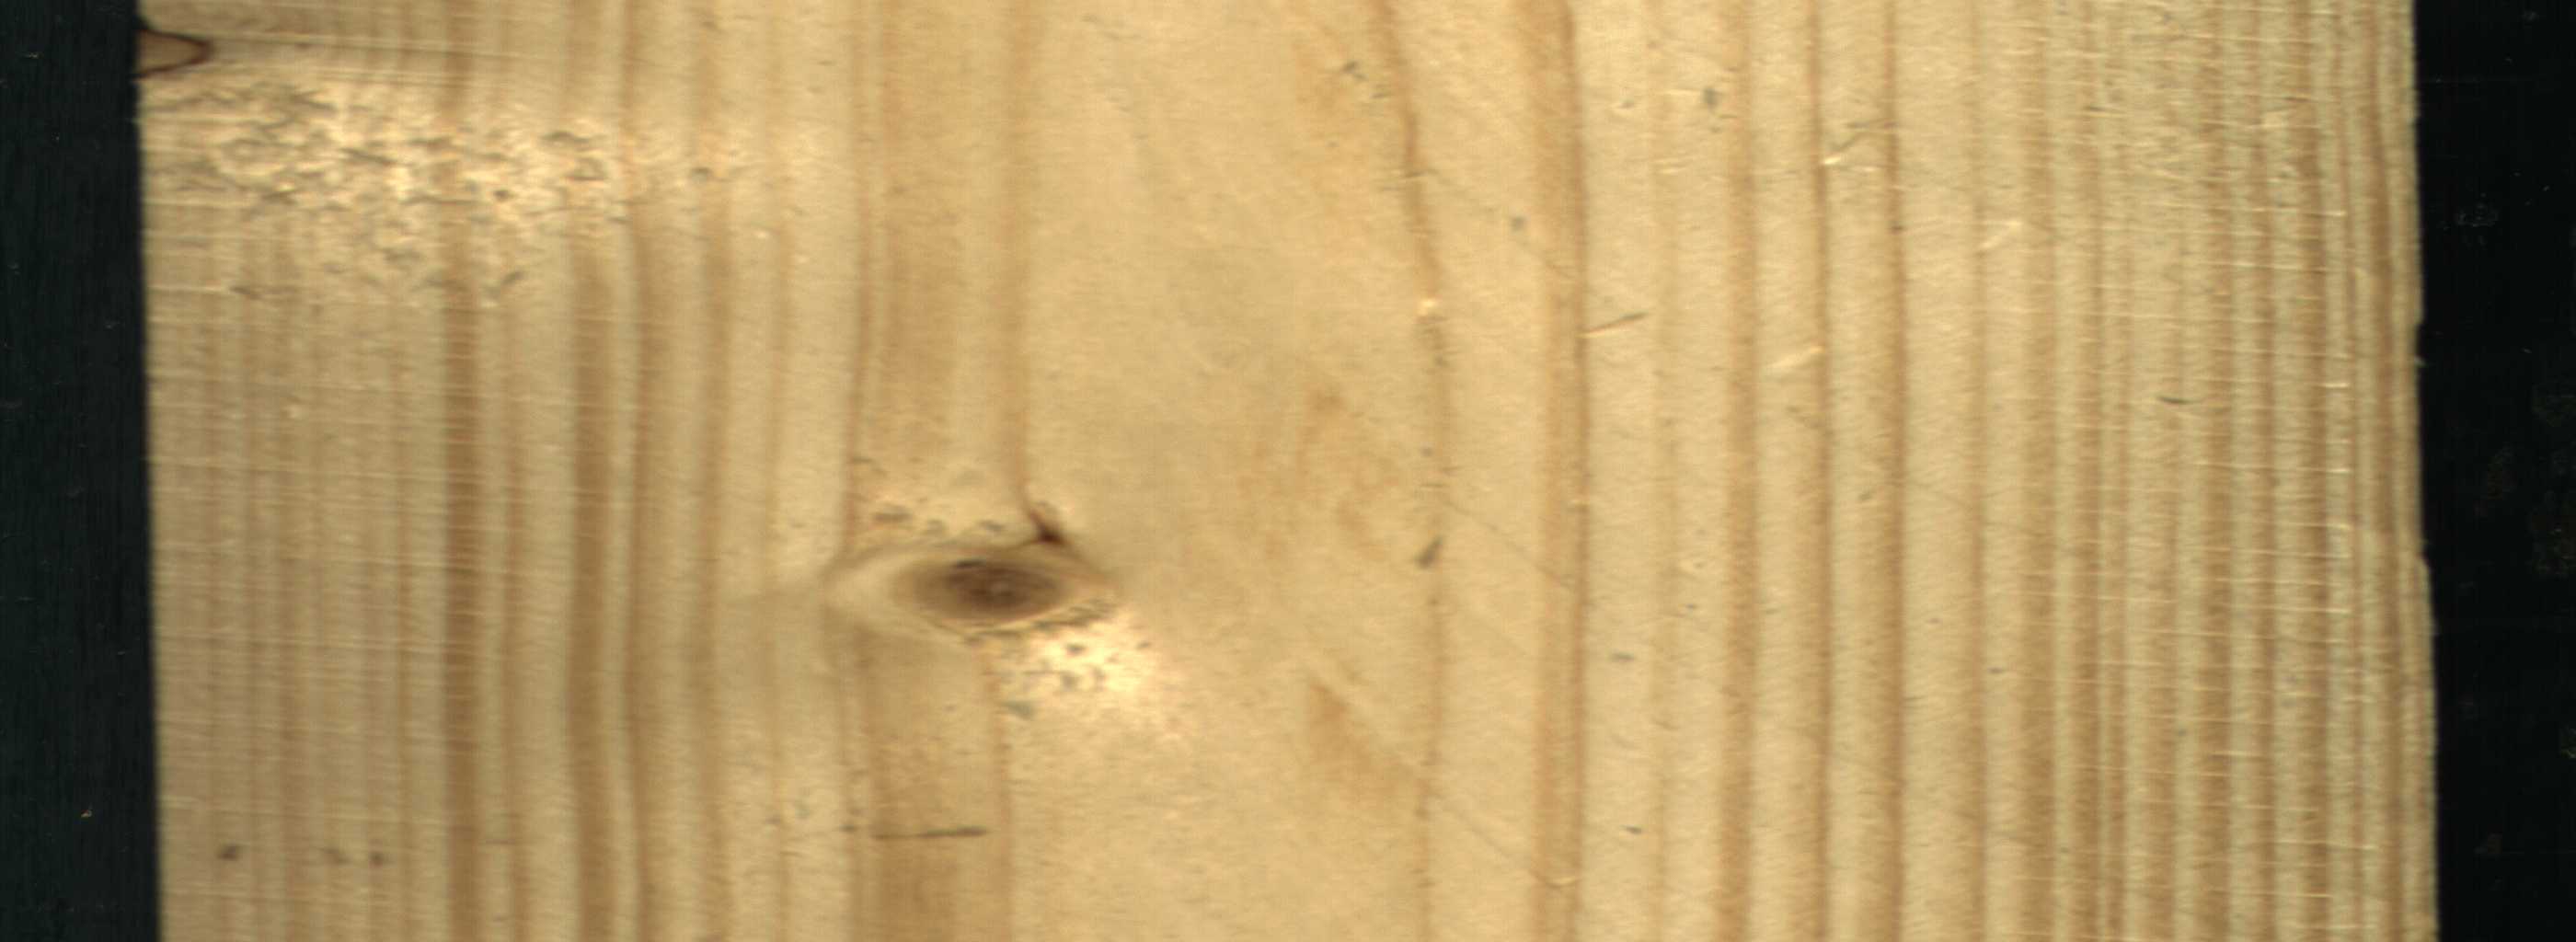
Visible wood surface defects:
resin
Live_Knot
Live_Knot